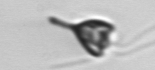
Label: Pyramimonas_longicauda